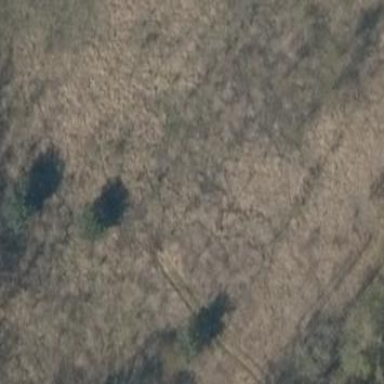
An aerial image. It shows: Area covered in scrub vegetation.